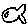
Label: fish